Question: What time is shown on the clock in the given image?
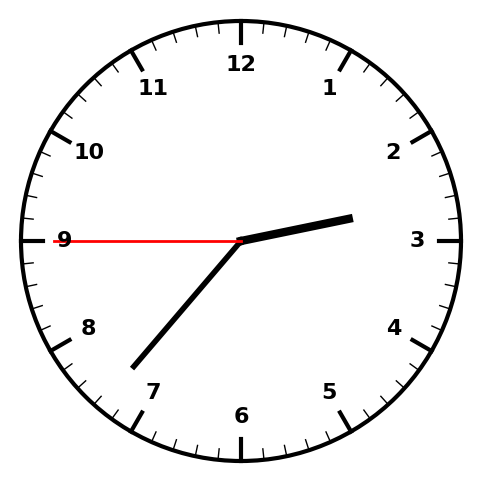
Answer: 02:36:45